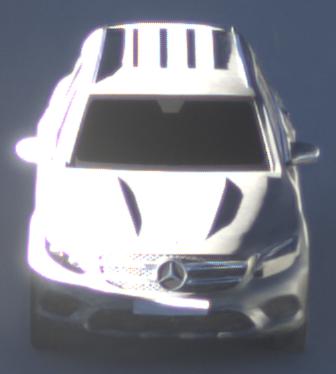
Make: Mercedes-Benz
Model: GLC 250
Detailed model: GLC (253)
Model produced from: 2015/09
Model produced until: 2018/05
Doors: 5
Color: gray
Road condition: dry road
Daytime: sunrise or sunset
Contrast: high contrast